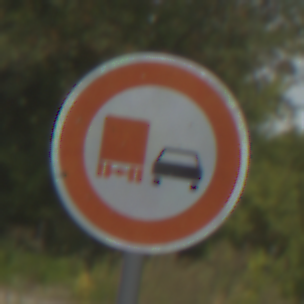
Verkehrszeichen: UeberholverbotKraftfahrzeuge
Umgebung: Outdoor, Suburban
Tageszeit: Midday
Wetter: PartlyCloudy
Licht: Natural
Jahreszeit: Summer
Kontrast: HighContrast